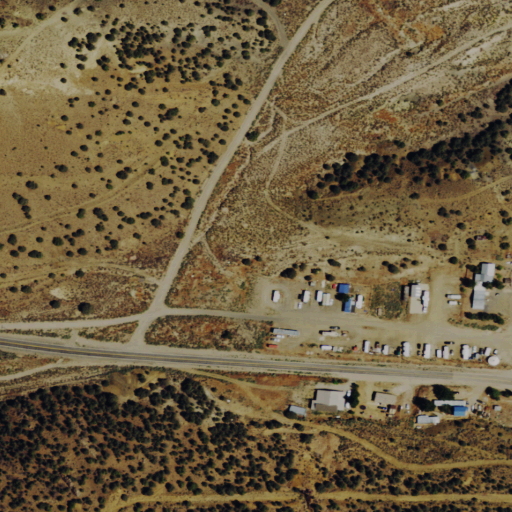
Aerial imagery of valley in Nevada named Sloppy Gulch containing shrub, evergreen forest, low intensity development, and open development